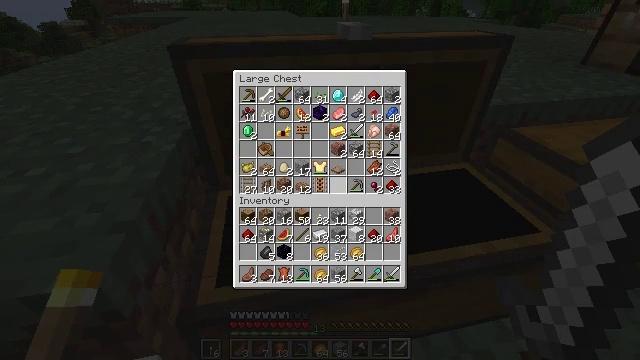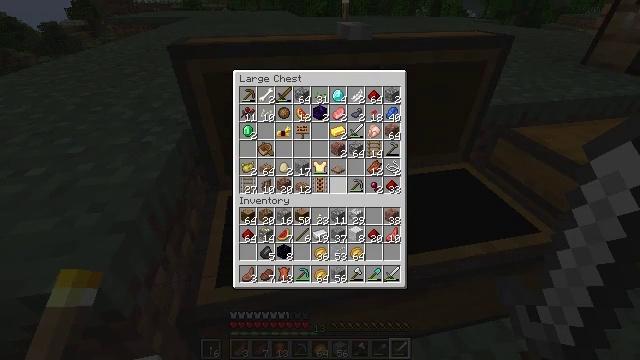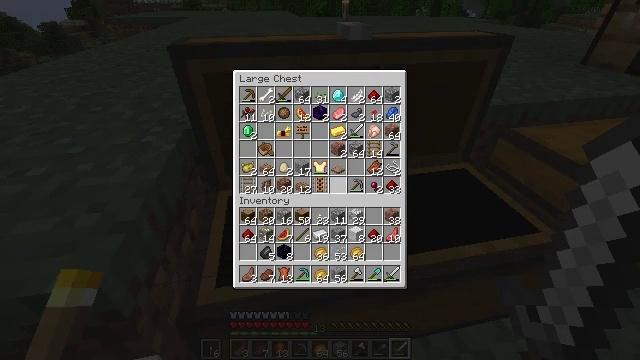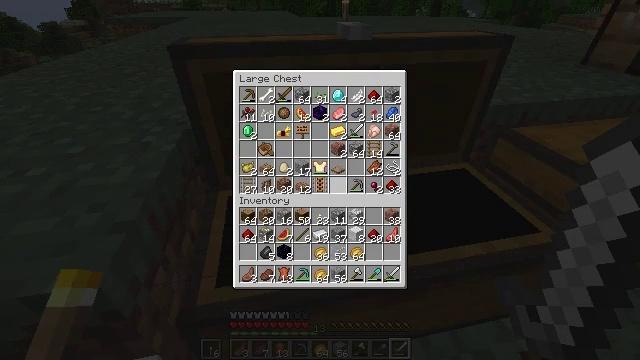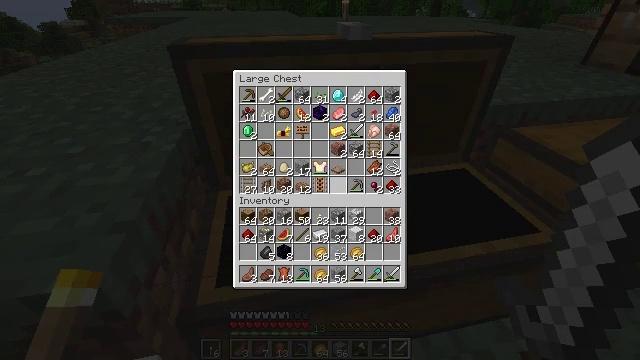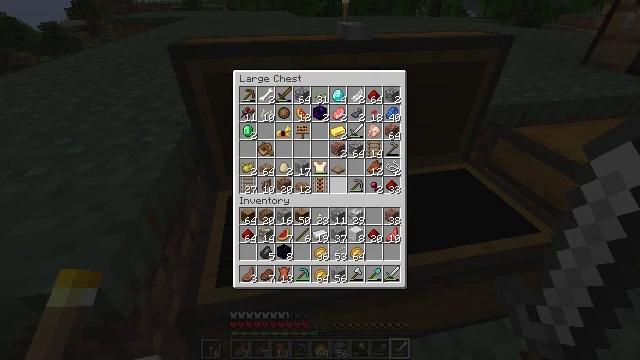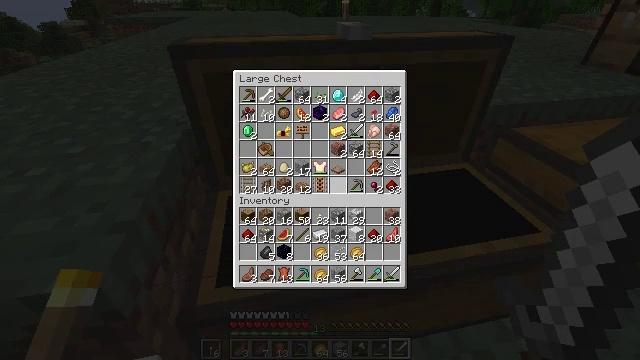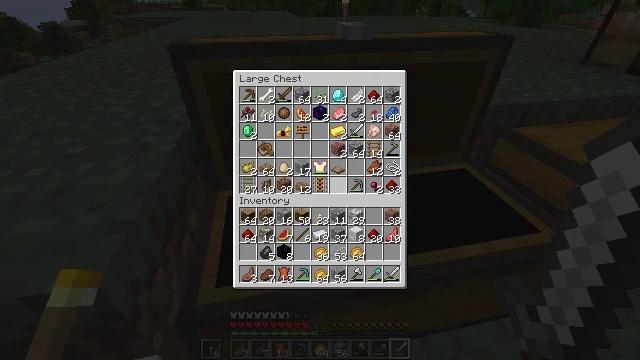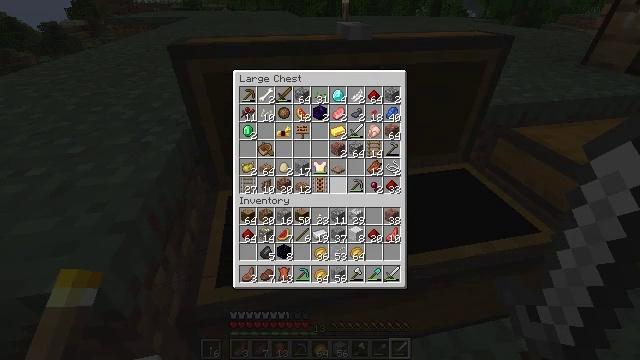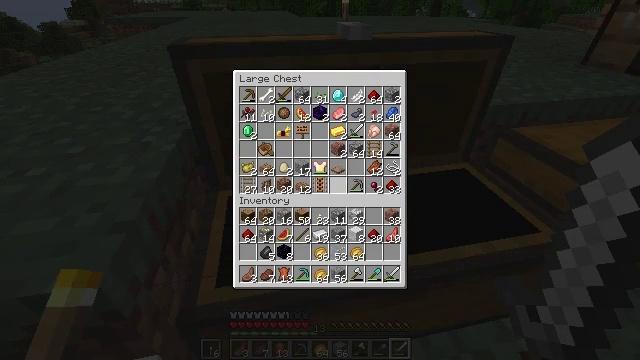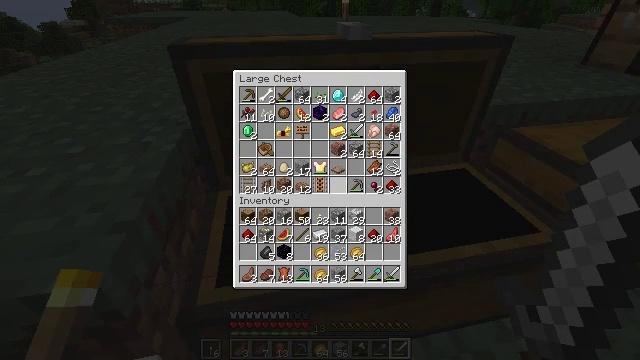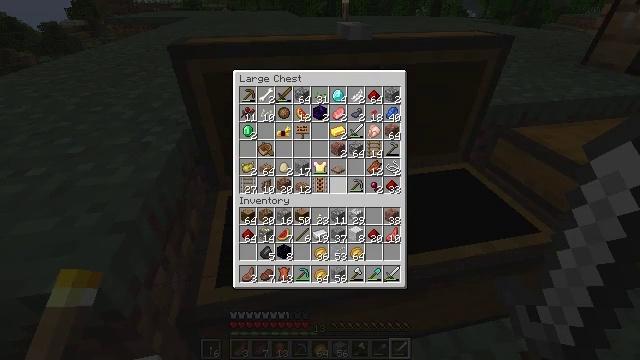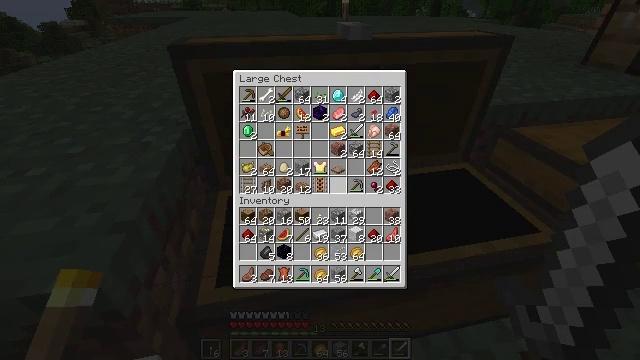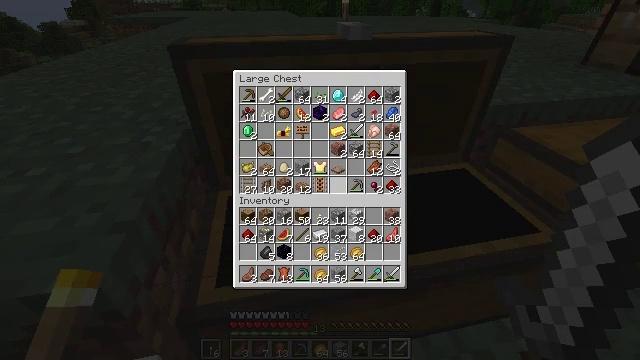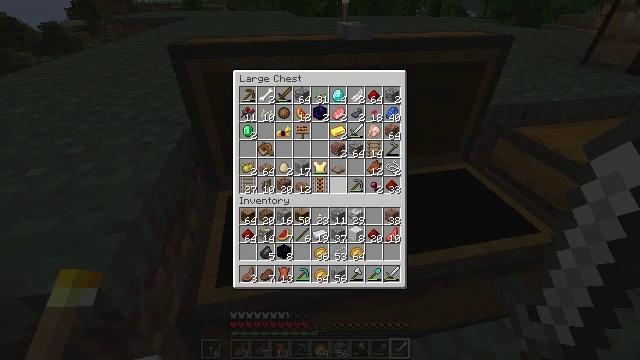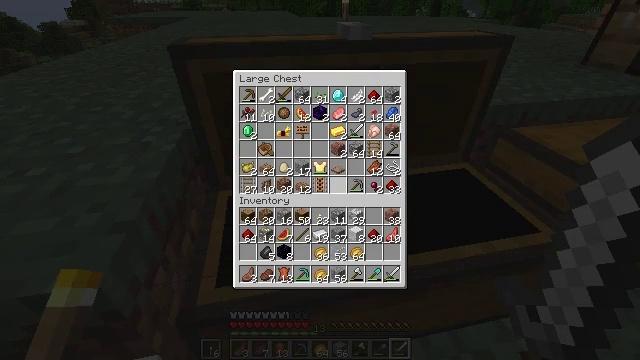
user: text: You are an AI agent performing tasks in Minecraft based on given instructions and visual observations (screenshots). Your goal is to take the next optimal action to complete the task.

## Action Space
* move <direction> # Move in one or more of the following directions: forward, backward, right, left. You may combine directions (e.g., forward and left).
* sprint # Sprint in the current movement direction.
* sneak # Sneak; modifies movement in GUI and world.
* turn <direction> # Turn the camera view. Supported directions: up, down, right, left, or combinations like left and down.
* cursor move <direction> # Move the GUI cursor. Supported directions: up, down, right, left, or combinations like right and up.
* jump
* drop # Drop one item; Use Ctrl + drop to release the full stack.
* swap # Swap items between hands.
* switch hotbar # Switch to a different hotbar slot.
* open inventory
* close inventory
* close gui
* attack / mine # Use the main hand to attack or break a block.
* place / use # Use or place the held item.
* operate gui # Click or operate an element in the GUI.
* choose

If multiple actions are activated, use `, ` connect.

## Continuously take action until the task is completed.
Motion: motion action
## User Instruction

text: Gather melon for food.
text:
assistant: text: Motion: no_op
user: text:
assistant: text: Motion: no_op
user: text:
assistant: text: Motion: no_op
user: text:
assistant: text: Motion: operate gui
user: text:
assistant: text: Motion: operate gui
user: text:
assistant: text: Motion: operate gui
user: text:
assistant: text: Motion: no_op
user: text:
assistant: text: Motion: no_op
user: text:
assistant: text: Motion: no_op
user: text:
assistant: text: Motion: no_op
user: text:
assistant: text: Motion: no_op
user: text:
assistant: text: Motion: no_op
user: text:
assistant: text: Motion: no_op
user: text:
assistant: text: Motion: no_op
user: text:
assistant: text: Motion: no_op
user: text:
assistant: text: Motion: no_op
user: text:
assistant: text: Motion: no_op
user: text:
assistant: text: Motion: no_op
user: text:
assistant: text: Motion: no_op
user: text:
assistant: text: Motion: no_op
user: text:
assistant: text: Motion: no_op
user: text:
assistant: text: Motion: close gui
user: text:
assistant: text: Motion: no_op
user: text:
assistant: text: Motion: no_op
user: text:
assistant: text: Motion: no_op
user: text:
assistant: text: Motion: no_op
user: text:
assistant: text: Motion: no_op
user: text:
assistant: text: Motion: turn right
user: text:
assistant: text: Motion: turn right and down
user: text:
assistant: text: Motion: turn right and down